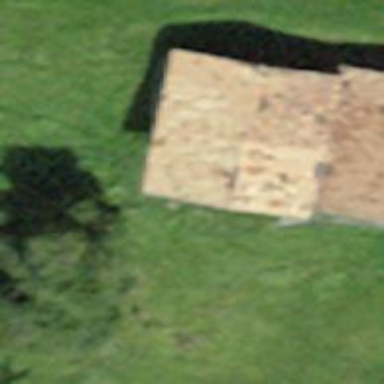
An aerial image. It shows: Barn.